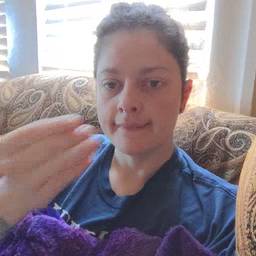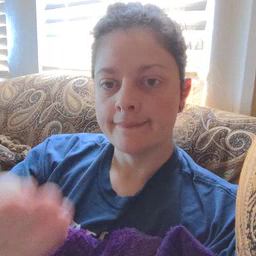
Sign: gift